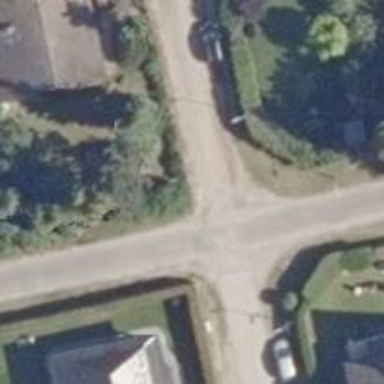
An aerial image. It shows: Residential road with no sidewalk.